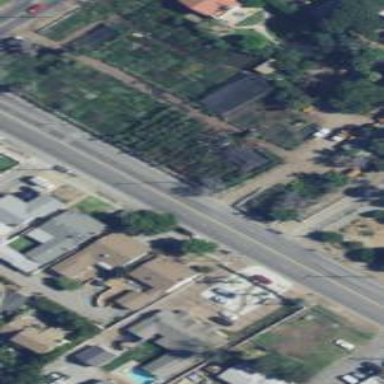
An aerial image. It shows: Shrub plant nursery.